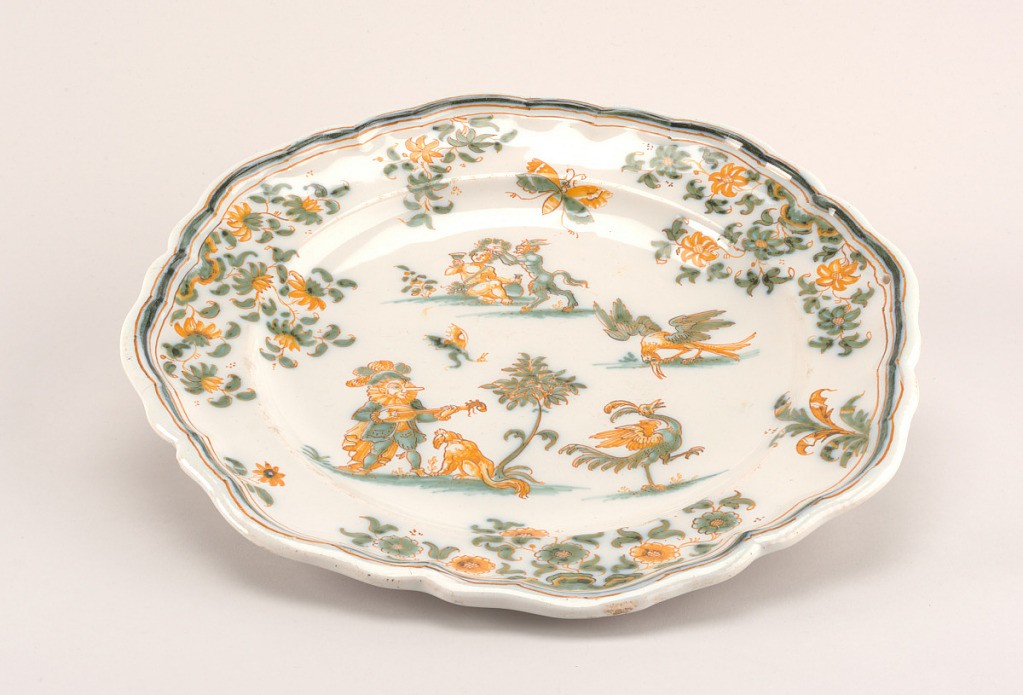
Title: Plate
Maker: Olérys-Laugier Factory, France, founded 1738
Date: ca. 1750
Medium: Tin-glazed earthenware
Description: Circular form with scalloped edge; decorated with flowers and foliage, mythological Callot-esque figures. Green and ochre on white ground.